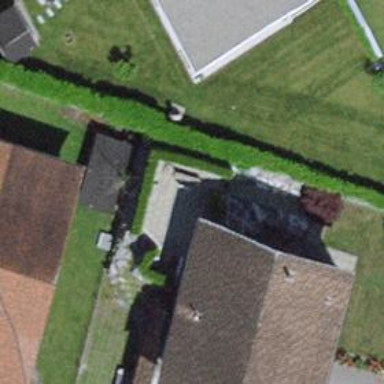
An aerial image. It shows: Hedge barrier.